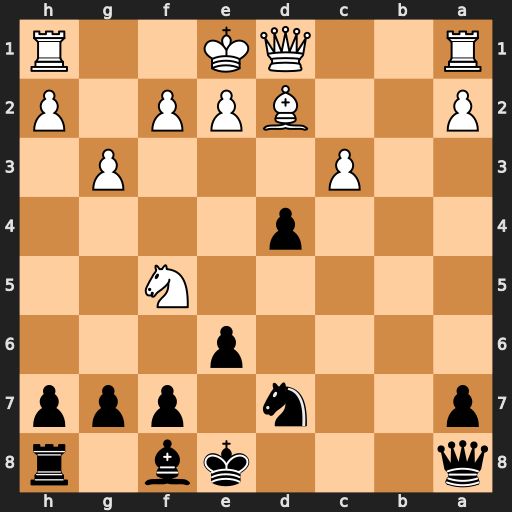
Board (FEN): q3kb1r/p2n1ppp/4p3/5N2/3p4/2P3P1/P2BPP1P/R2QK2R
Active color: b
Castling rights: KQk
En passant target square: -
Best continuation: Qxh1#